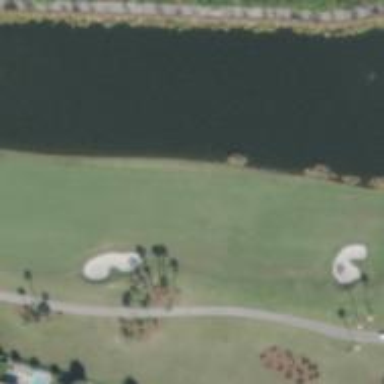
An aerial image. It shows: View of golf hole.